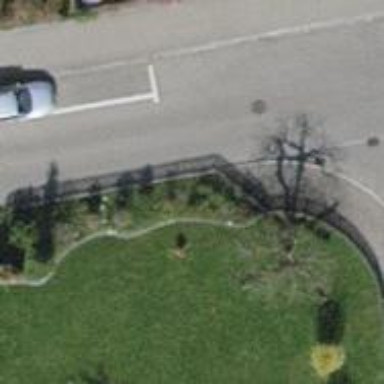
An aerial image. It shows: Urban tree adds touch of nature to the surroundings.